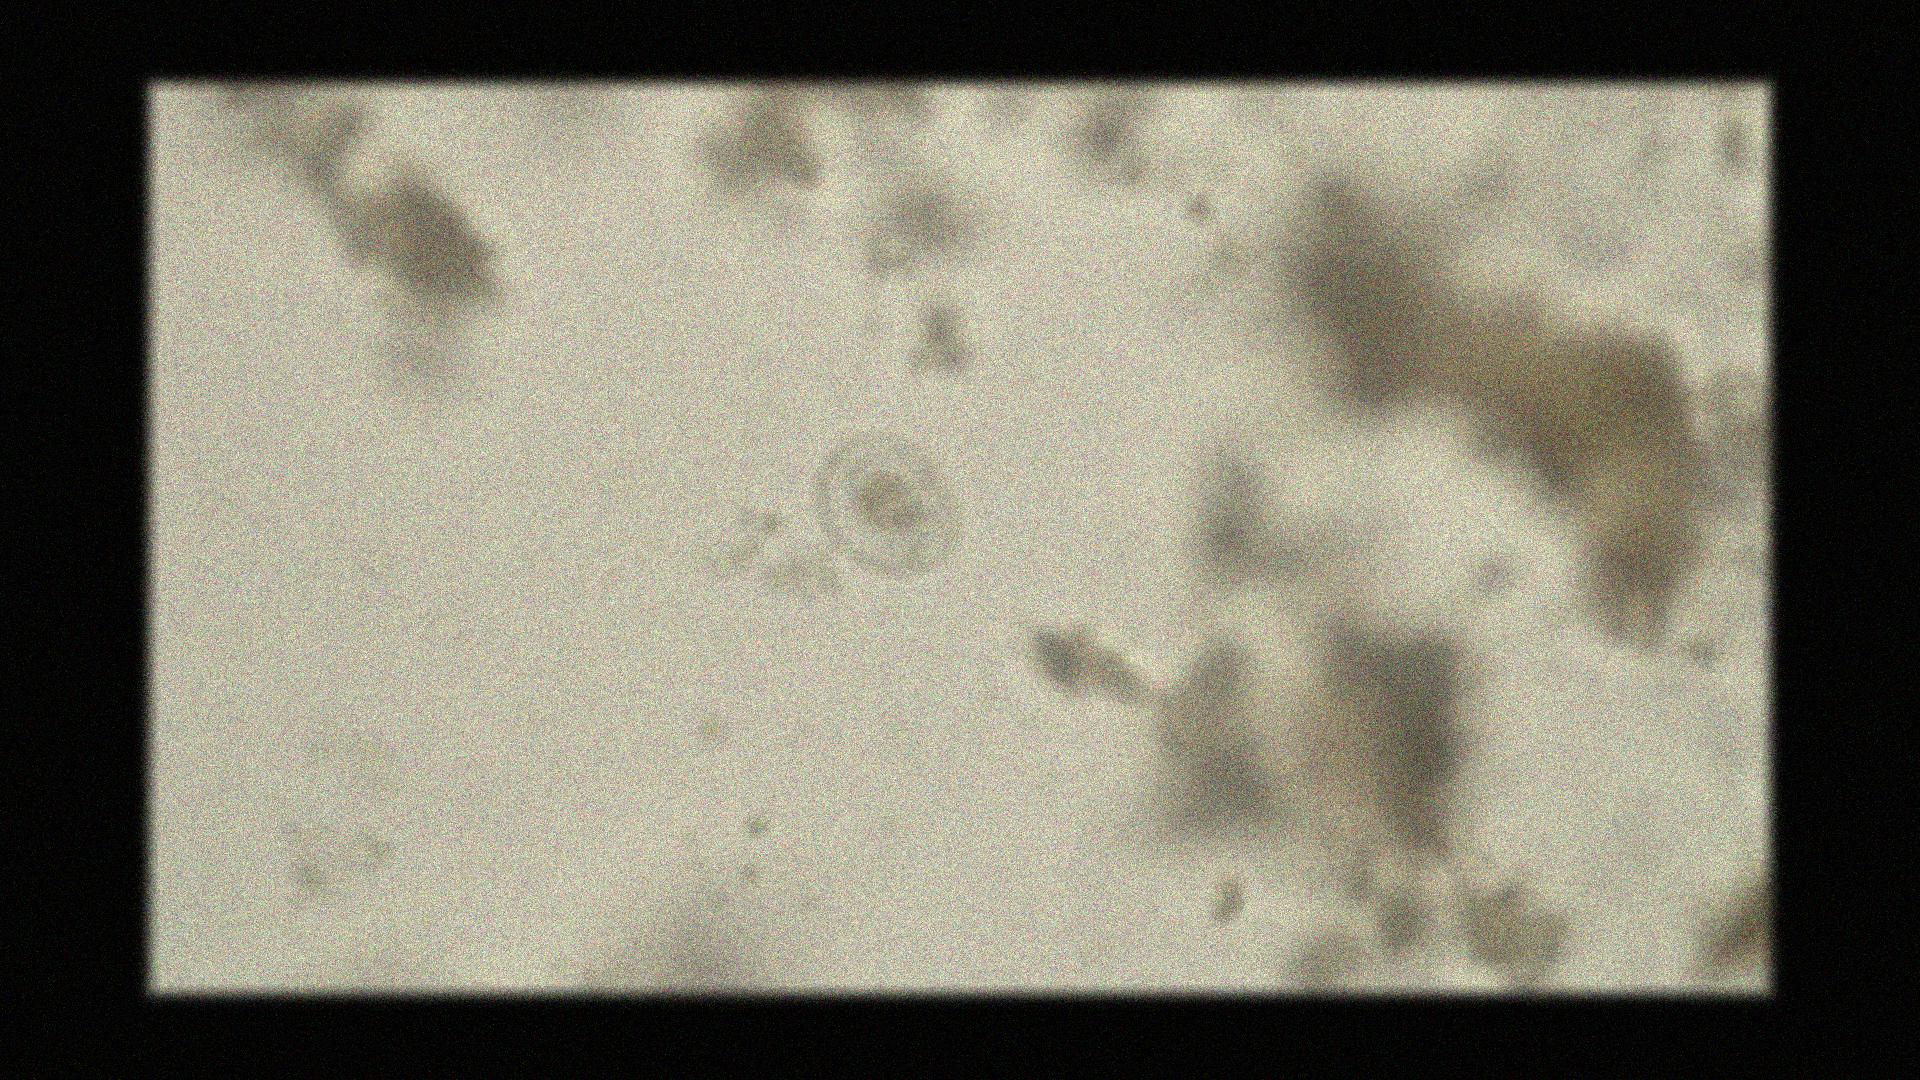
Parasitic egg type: Hymenolepis nana